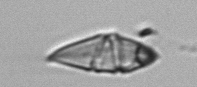
Label: Gyrodinium